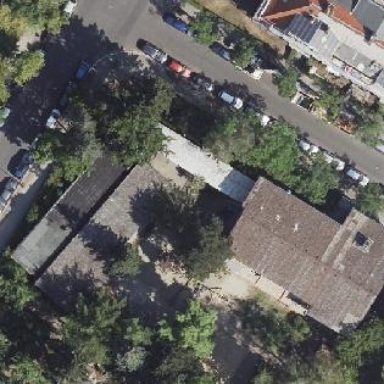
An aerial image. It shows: Kindergarten building.